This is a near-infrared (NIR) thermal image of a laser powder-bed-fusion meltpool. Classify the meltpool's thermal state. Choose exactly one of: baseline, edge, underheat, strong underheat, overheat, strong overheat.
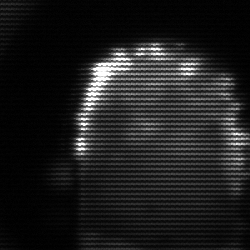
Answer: baseline